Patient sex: M
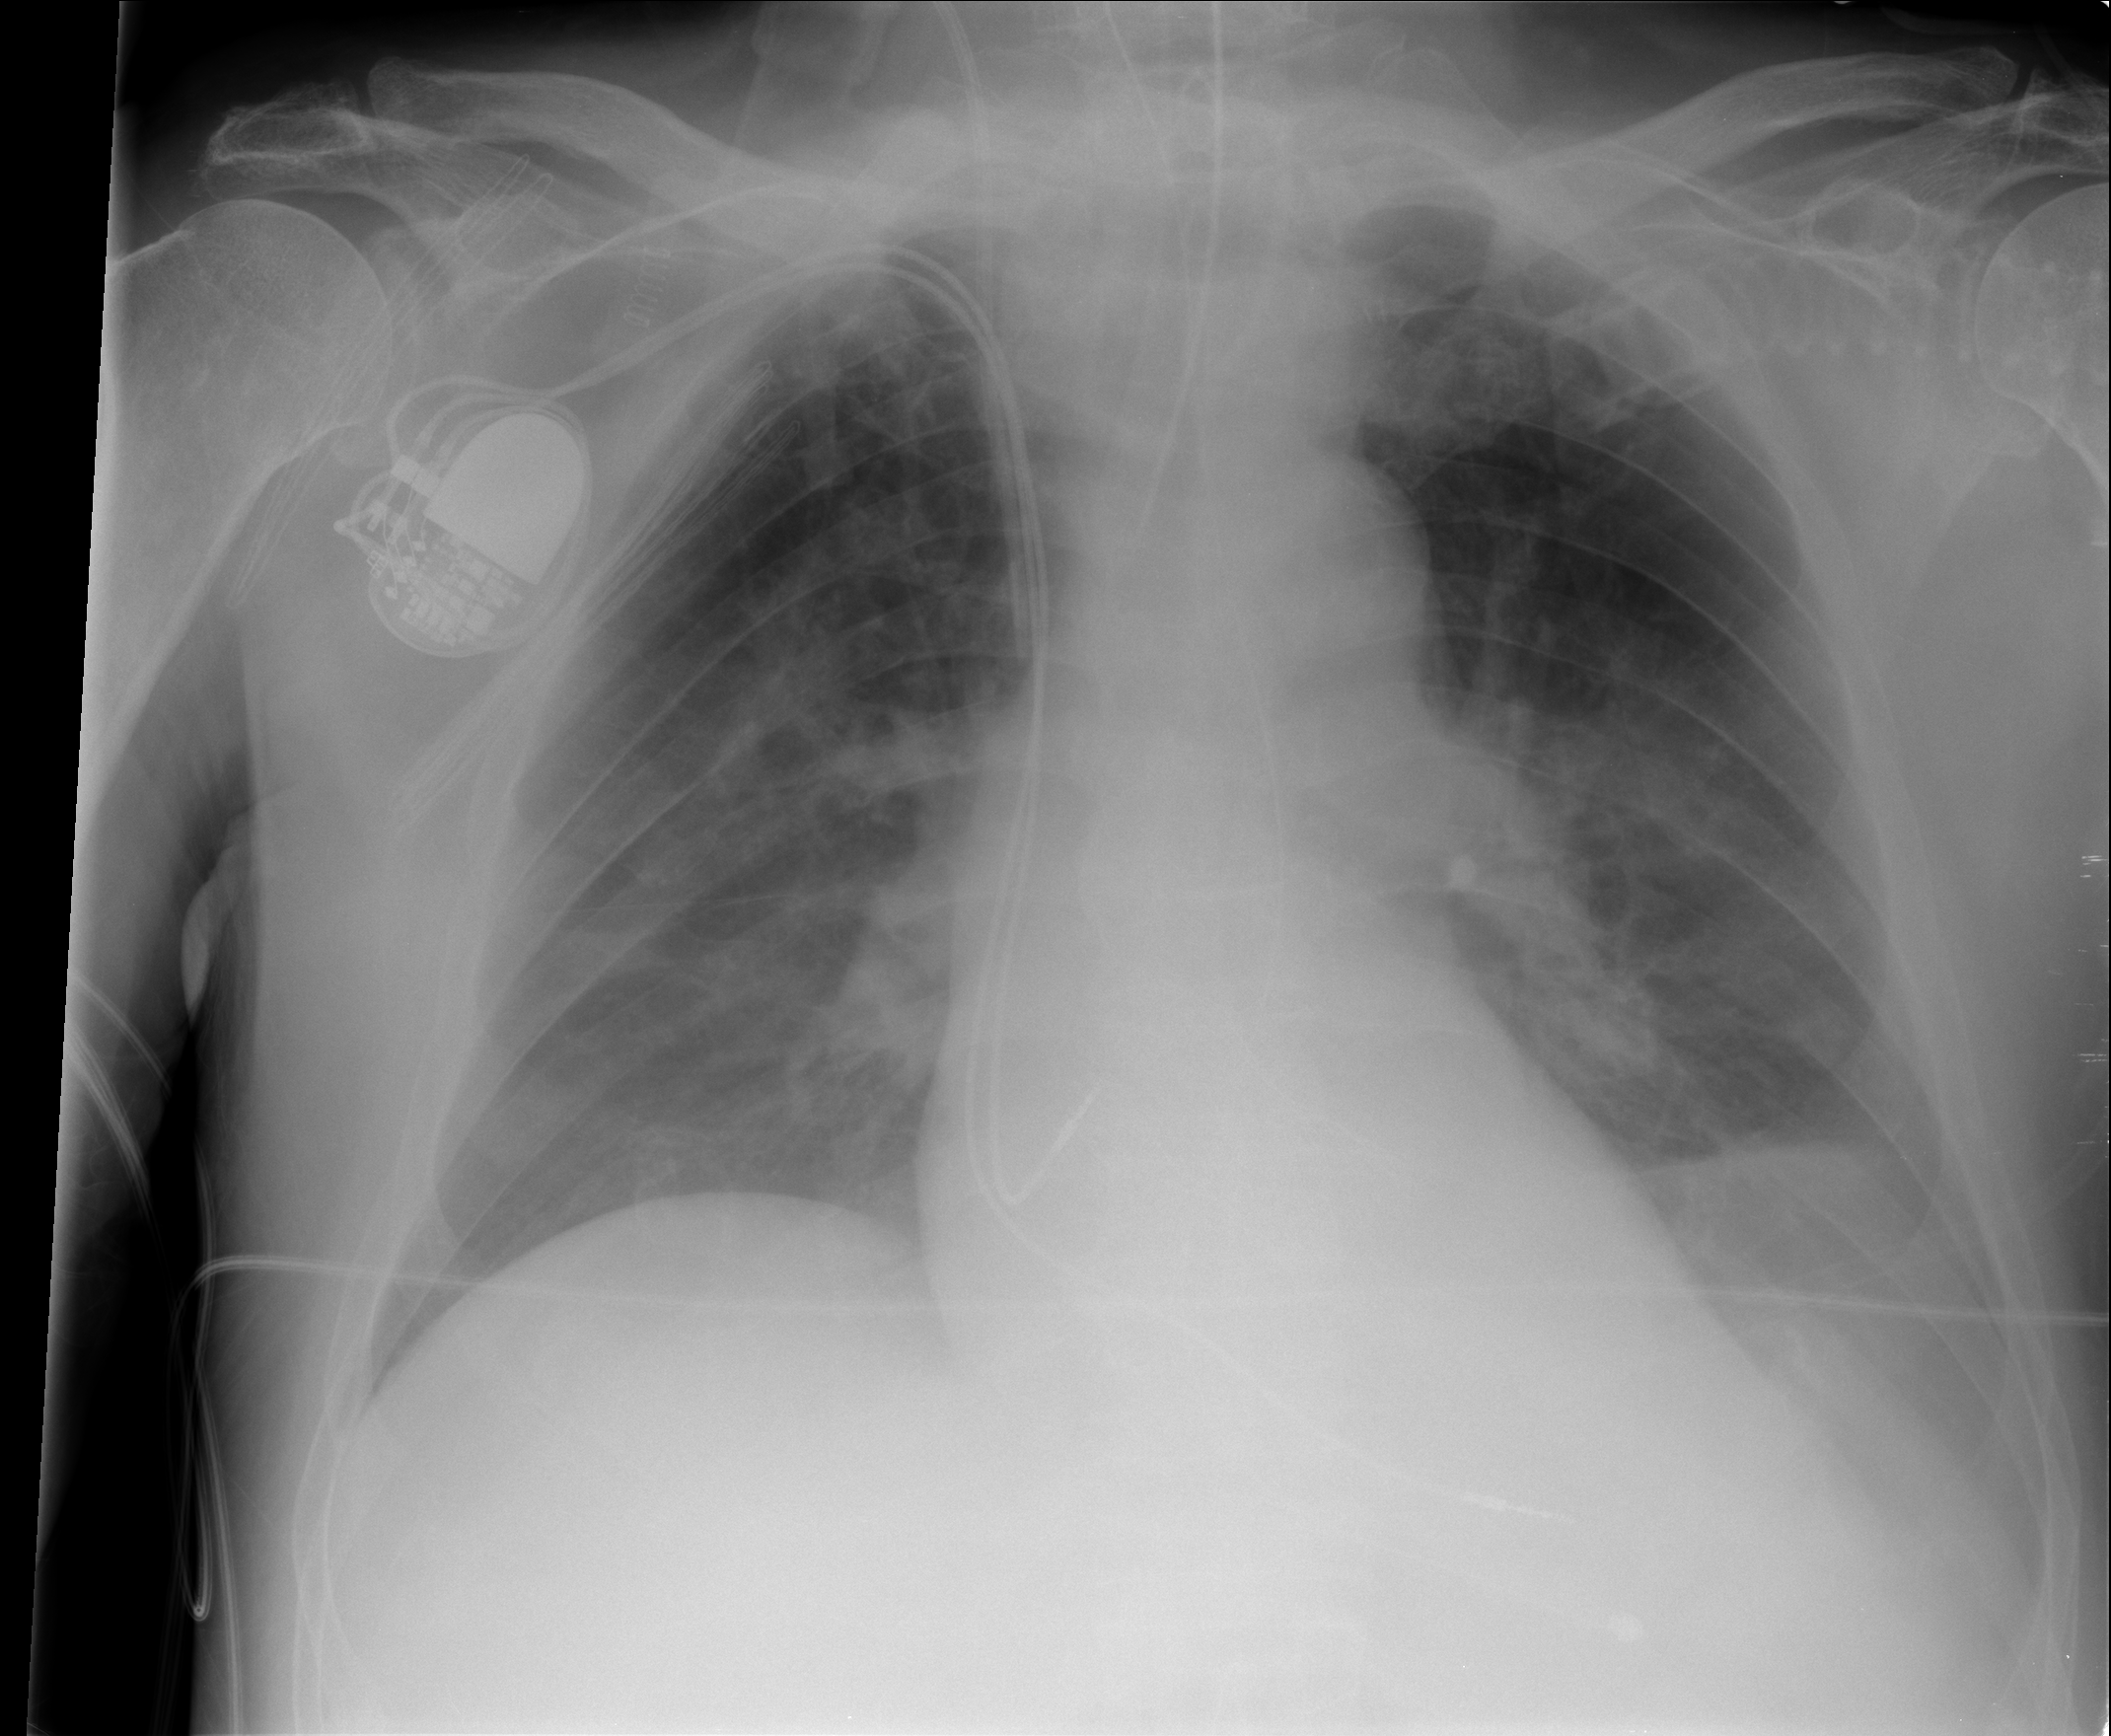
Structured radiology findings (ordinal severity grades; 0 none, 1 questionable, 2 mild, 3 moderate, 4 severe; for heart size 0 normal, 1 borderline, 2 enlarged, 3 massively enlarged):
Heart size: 0
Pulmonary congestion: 2
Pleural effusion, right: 0
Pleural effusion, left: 2
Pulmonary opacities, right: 0
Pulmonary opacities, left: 0
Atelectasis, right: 0
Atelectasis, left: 2